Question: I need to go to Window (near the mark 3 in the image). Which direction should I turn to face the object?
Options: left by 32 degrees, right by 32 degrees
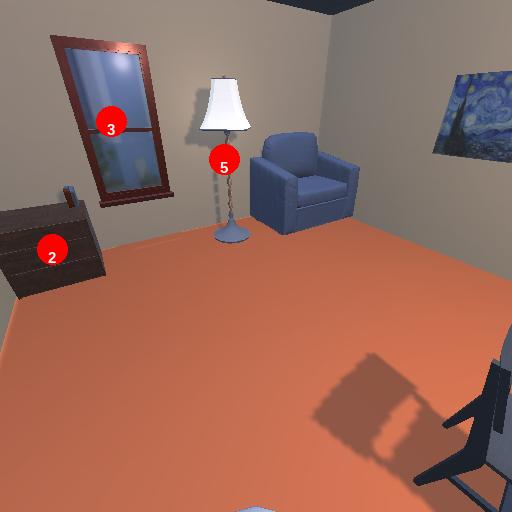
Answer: left by 32 degrees